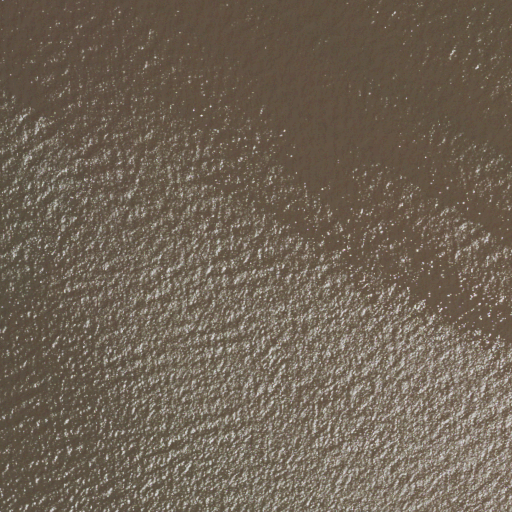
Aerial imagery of bar in New Jersey named Ship John Shoal containing only open water